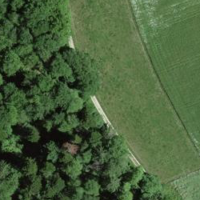
EUNIS habitat code: 44
Species observed at this site:
Prunus padus